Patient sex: M
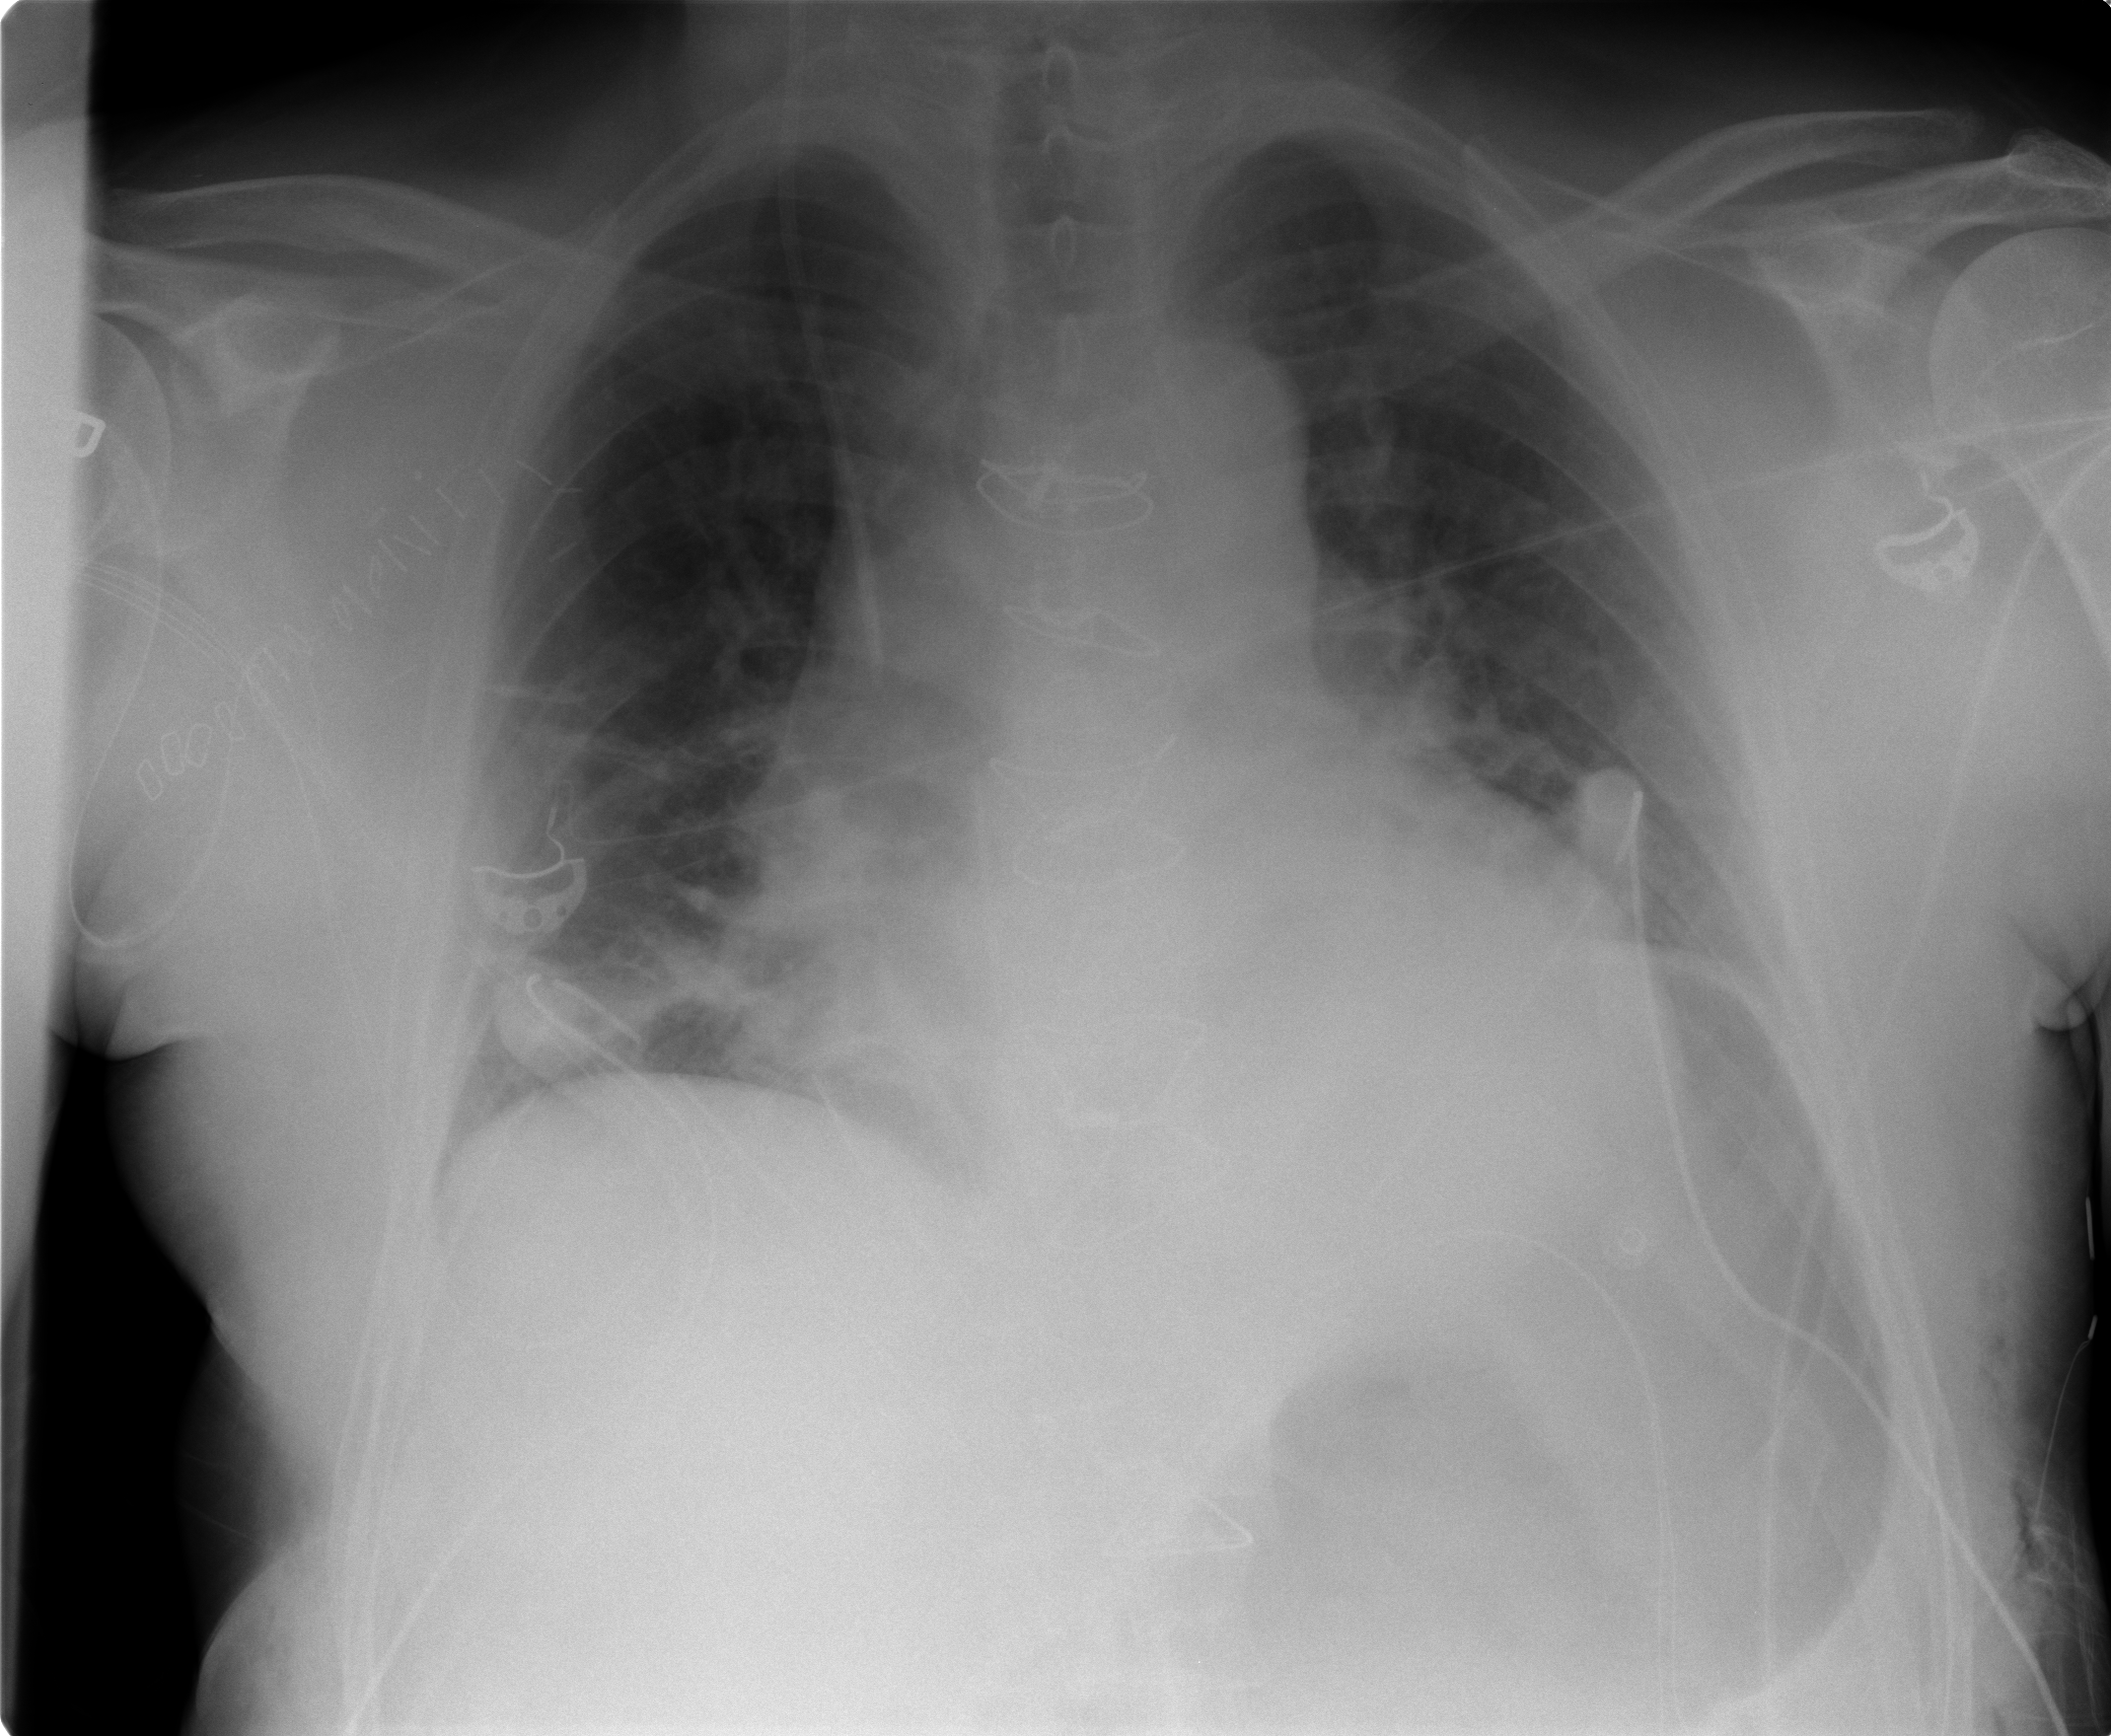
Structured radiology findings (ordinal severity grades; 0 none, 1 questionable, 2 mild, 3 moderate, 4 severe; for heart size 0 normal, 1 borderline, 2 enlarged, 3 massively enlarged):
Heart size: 2
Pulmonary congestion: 2
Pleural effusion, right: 0
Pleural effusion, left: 2
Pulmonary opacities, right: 0
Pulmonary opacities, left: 0
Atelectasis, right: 2
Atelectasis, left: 2